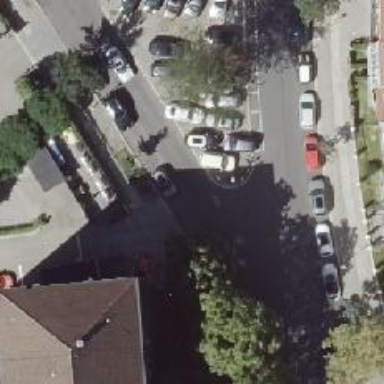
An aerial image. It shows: Residential road with asphalt surface. There are sidewalks on both sides of the road and parking is allowed on the right side with half on the kerb.